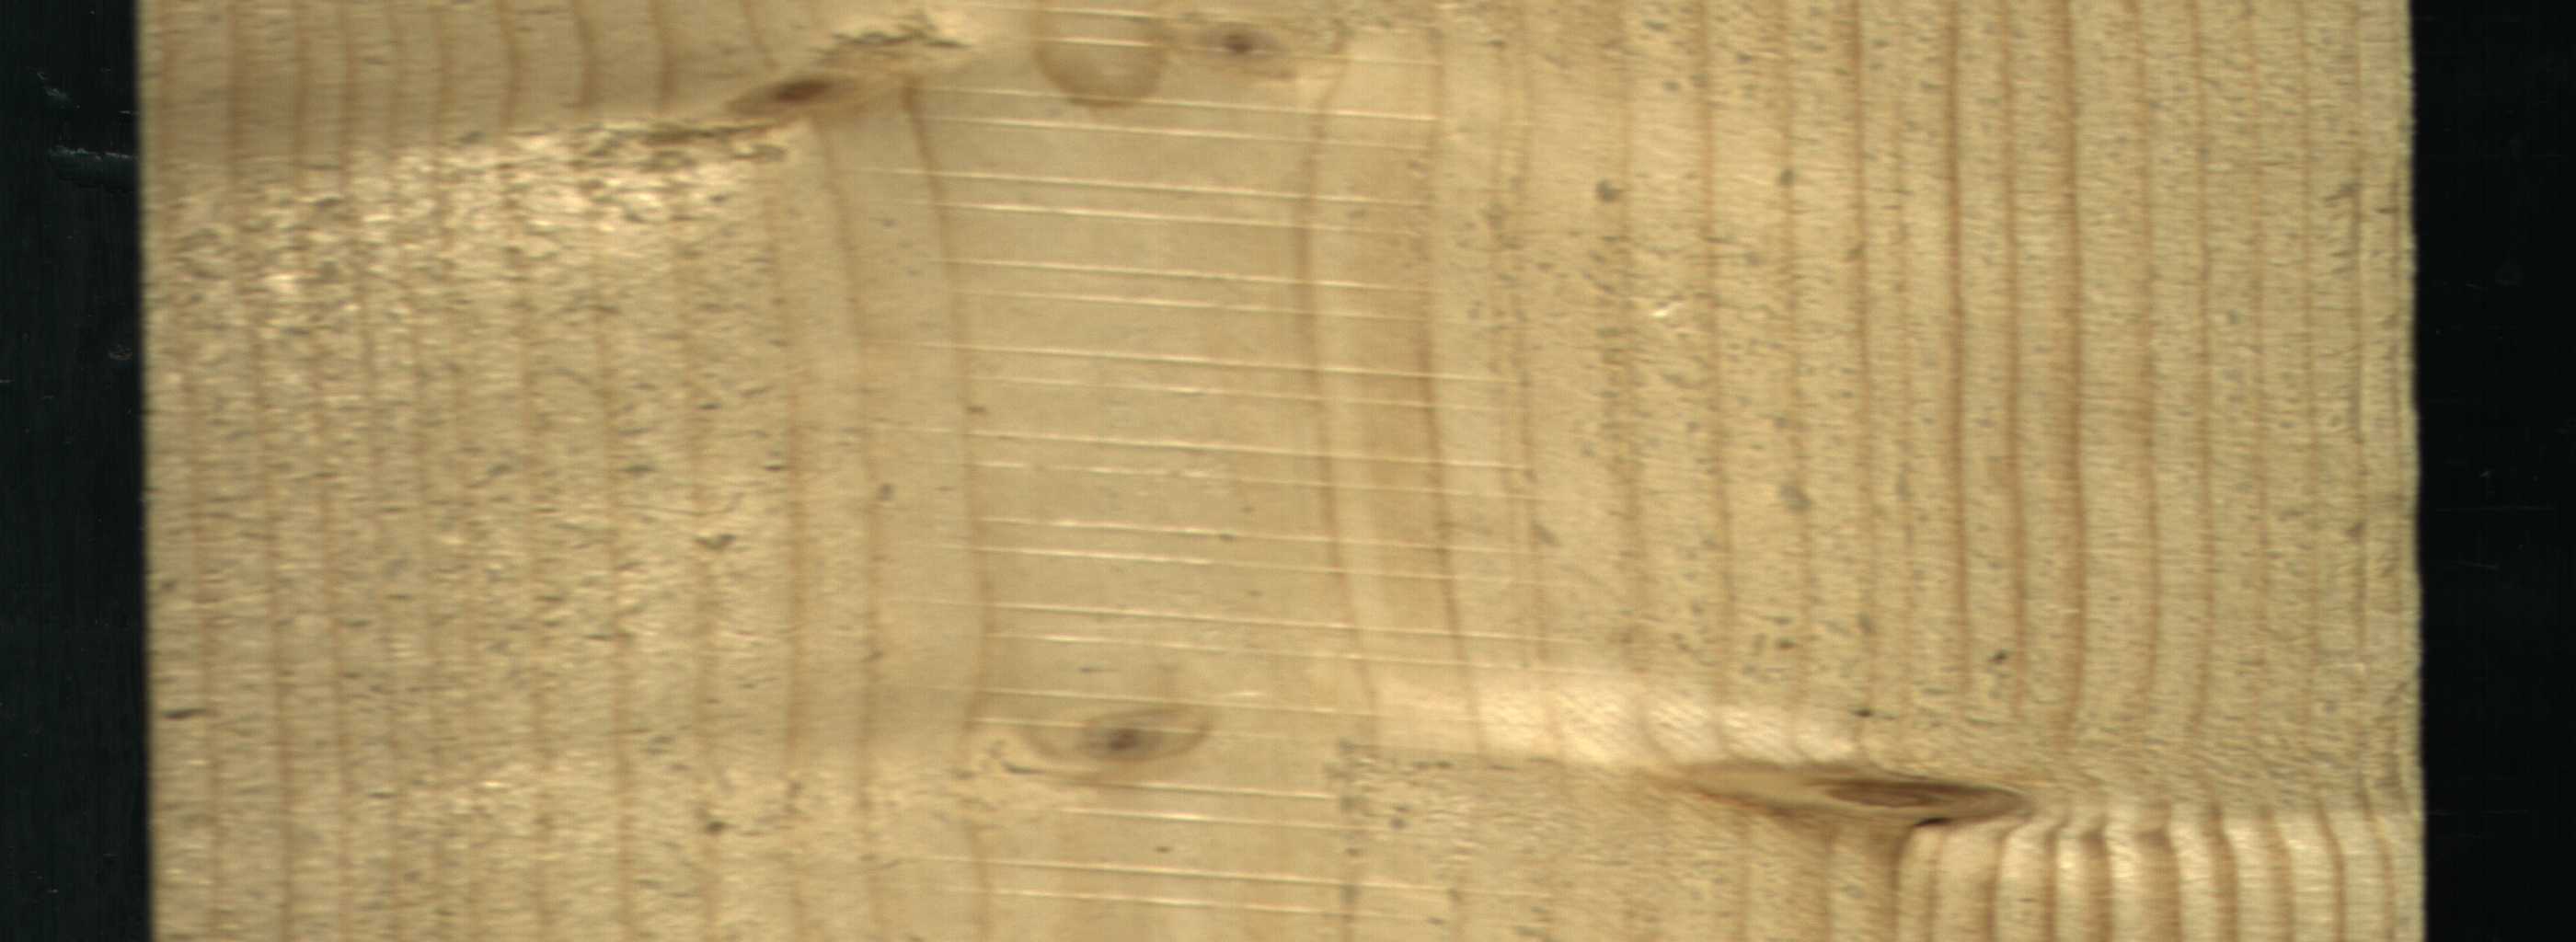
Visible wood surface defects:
Live_Knot
Live_Knot
Live_Knot
Live_Knot